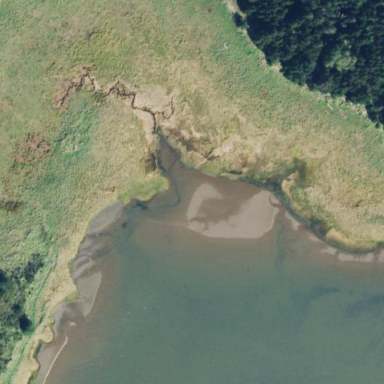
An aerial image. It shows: Tidal saltmarsh wetland area.